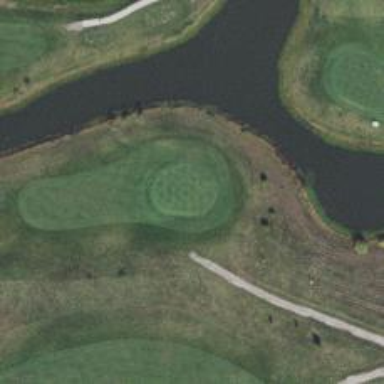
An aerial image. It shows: View of golf hole.